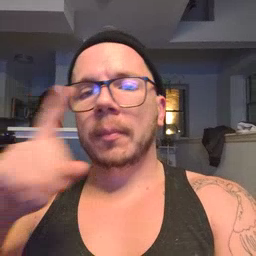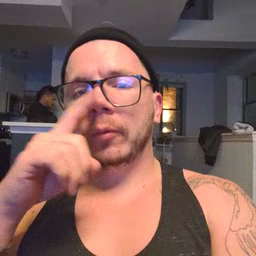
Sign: mouse